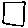
Label: square